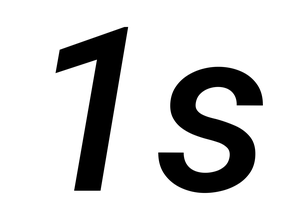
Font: Roboto-Italic_Medium_Italic